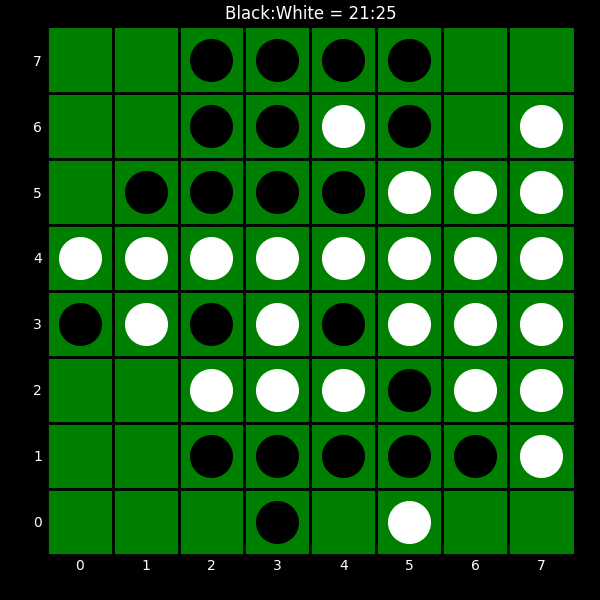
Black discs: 21
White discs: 25